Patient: sex F, age 56
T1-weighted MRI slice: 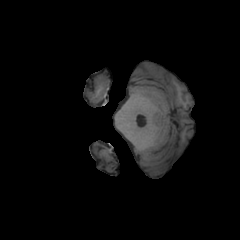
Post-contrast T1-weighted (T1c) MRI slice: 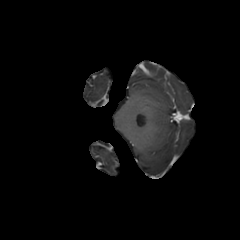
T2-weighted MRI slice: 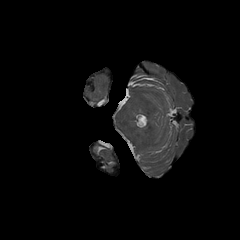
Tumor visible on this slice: no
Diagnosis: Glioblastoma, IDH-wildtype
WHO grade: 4